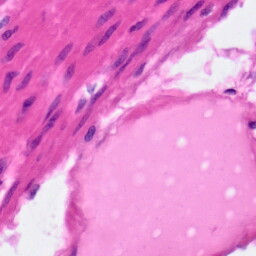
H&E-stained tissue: Pancreatic